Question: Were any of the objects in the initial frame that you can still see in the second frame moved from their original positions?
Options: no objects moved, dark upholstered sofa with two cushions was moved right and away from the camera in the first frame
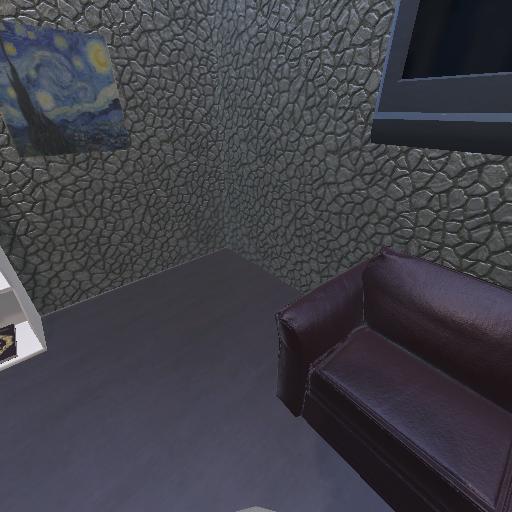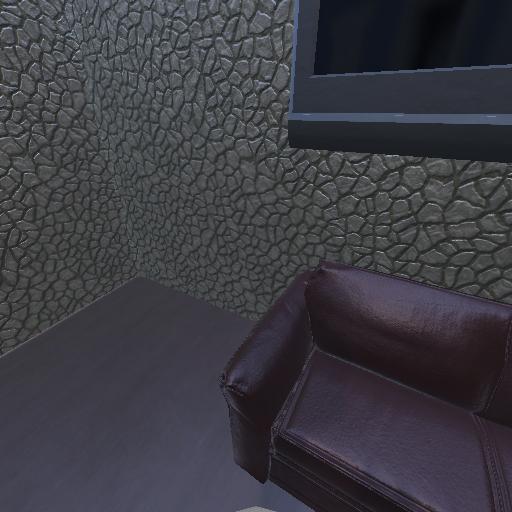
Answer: no objects moved